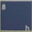
Piece: xx